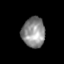
Tissue: skin
Cell type: Epithelial cells
Senescence score: 0.2076
Nuclear area (px): 681
Mean DAPI intensity: 139.949